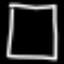
Label: square